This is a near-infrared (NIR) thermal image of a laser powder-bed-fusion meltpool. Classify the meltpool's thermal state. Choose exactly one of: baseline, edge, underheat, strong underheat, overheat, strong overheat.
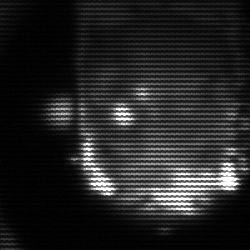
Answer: baseline